Question: I have a design of an email template, and I am tinkering about the best way to tackle the styling of the following element in HTML/CSS. Note a few things:
- - -
Would you recommend using a background image for this entire block? Or is there an elegant way that will look like this and works across clients.
Here's my set-up: <URL>

''
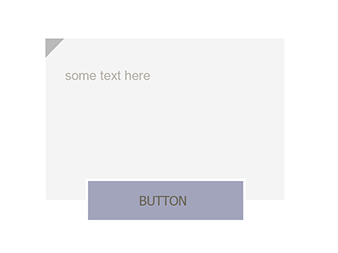
Answer: Here you go - only need a 30x30 image for the top corner:
'''
<table width="300" border="0" cellpadding="0" cellspacing="0" bgcolor="#F1F1F1">
<tr>
<td width="30" height="30">
<img style="margin: 0; border: 0; padding: 0; display: block;" src="" width="30" height="30" alt="">
</td>
<td width="240" height="30">&nbsp;
</td>
<td width="30" height="30">&nbsp;
</td>
</tr>
<tr>
<td width="30" height="160">&nbsp;
</td>
<td width="240" height="160" valign="top">
<font style="font-family: Helvetica, Arial, sans-serif; font-size: 14px; color: #757575;">
&nbsp;<br>
some text here
</font>
</td>
<td width="30" height="160">&nbsp;
</td>
</tr>
<tr>
<td width="300" height="40" colspan="3" bgcolor="#FFFFFF"><!-- undeclared light gray as Outlook can add spaces at bottom of this td on forwarding (hides unwanted line) -->
<table width="100%" border="0" cellpadding="0" cellspacing="0">
<tr>
<td width="50" height="20" bgcolor="#F1F1F1">&nbsp;
</td>
<a href="" style="color: #757575; font-weight: bold; text-decoration: none;"><!-- css button, you can lose this and put a href'd image in the cell if you prefer. -->
<td width="200" height="40" bgcolor="#CBBCDC" rowspan="2" valign="middle" align="center">
<font style="font-family: Helvetica, Arial, sans-serif; font-size: 14px; color: #757575;">
BUTTON
</font>
</td>
</a>
<td width="50" height="20" bgcolor="#F1F1F1">&nbsp;
</td>
</tr>
<tr>
<td width="50" height="20" bgcolor="FFFFFF">&nbsp;
</td>
<td width="50" height="20" bgcolor="FFFFFF">&nbsp;
</td>
</tr>
</table>
</td>
</tr>
</table>
'''
This should hold up in all clients...